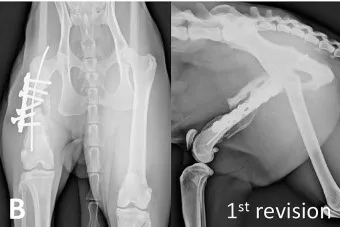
Radiographic progression of bone non-union. (B) Three months after the first revision surgery, the radiographs of the right femur show implant loosening, bone shortening, and no new callus formation in the fracture gap.
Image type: radiology (x_ray)